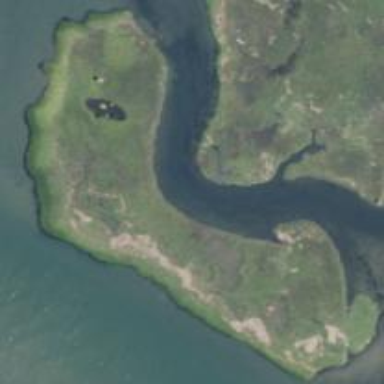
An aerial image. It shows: Islet located along the natural coastline.